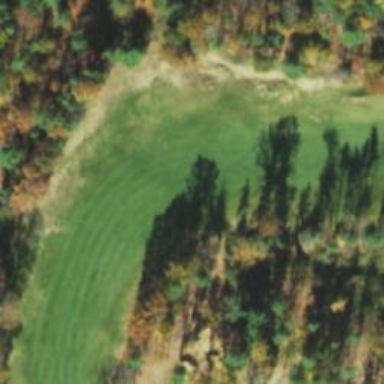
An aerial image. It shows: Grassy area designated as golf fairway.